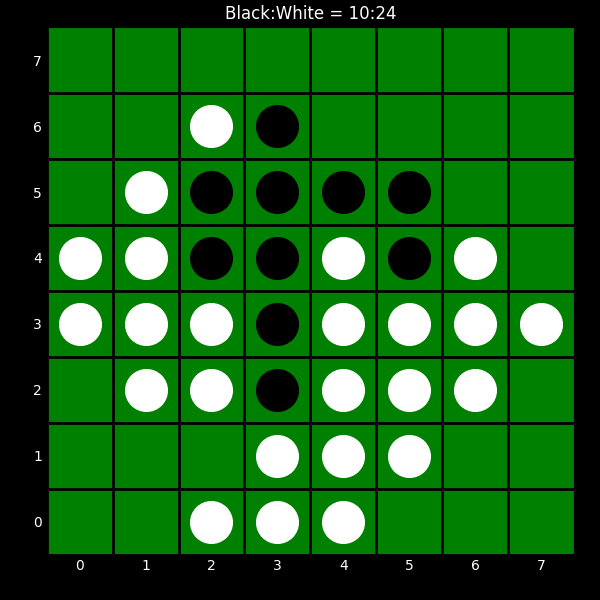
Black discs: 10
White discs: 24